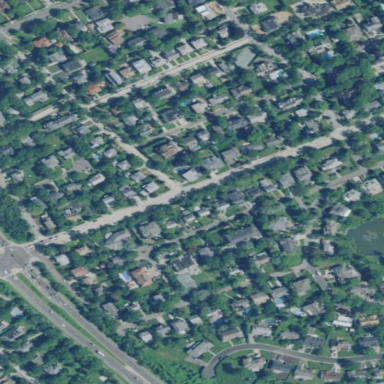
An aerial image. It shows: Single-family residential area.